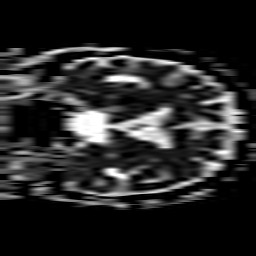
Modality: ADC
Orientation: coronal
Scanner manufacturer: philips
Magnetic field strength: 3 T
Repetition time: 3.794 s
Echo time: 0.06119 s